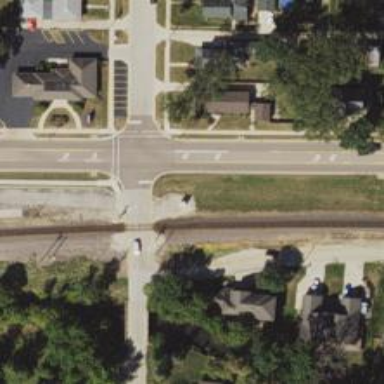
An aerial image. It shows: Railway level crossing.